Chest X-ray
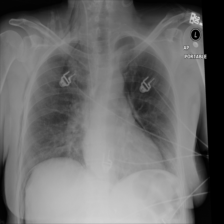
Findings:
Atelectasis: negative
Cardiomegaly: negative
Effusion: negative
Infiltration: negative
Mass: negative
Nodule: negative
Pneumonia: negative
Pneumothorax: negative
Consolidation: negative
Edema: negative
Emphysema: negative
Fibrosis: negative
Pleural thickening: negative
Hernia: negative